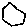
Label: hexagon